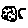
Label: moon